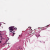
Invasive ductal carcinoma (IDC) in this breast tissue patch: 0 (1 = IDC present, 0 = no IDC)